Interaction volume radius: 5 \u00c5
Interaction volume height: 20 \u00c5
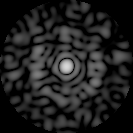
Disorder parameter: 0.8308